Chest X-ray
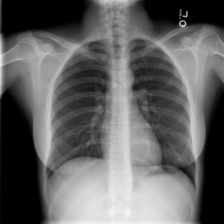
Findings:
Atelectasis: negative
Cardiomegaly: negative
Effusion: negative
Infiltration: negative
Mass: negative
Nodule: negative
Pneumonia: negative
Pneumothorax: negative
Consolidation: negative
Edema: negative
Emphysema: negative
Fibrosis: negative
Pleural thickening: negative
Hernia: negative